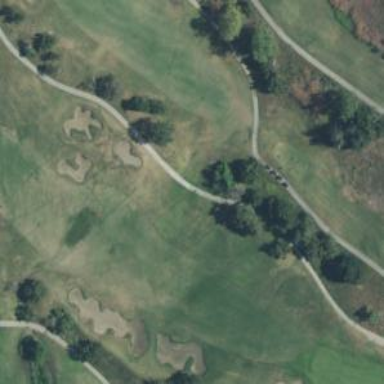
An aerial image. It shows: Grassy area designated as golf fairway.